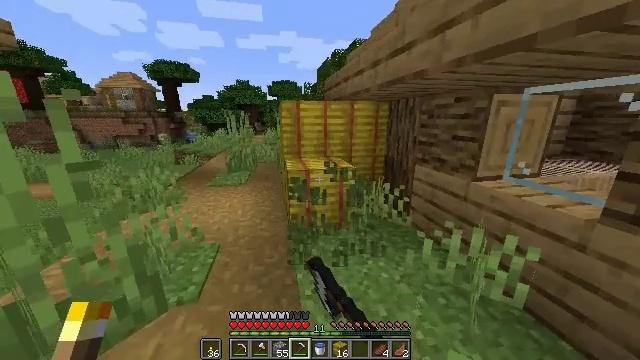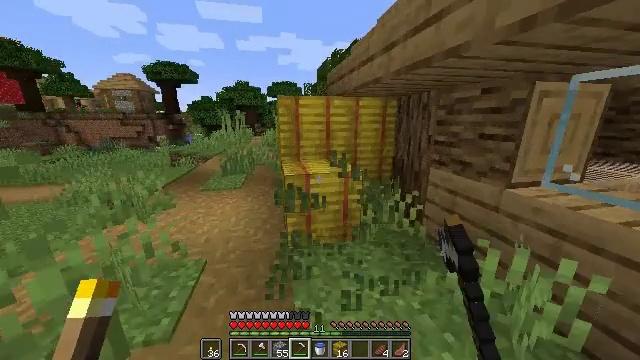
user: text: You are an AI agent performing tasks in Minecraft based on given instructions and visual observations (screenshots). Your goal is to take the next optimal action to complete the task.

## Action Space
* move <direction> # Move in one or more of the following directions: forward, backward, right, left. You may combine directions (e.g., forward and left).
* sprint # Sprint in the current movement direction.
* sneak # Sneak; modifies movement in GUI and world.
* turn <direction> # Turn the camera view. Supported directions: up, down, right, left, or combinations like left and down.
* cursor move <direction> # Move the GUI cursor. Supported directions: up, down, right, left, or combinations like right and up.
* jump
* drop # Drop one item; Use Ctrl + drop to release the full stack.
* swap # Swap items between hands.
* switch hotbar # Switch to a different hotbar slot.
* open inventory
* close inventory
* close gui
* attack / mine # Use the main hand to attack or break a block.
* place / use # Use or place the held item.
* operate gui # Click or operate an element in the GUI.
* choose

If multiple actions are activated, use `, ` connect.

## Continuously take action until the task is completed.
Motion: motion action
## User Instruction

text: Gather grass on the ground.
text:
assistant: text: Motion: move forward, attack / mine
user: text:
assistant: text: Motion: attack / mine